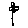
Label: flower